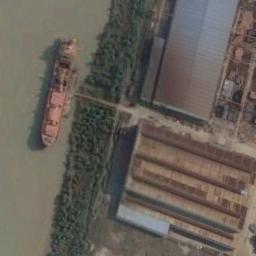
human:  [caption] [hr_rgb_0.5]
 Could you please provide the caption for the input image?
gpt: There is a ship in the black water next to buildings and trees .

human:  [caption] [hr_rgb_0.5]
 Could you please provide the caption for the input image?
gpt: There are many buildings beside the ship .

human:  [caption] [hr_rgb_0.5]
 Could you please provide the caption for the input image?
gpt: The cargo ship is docked at the cargo terminal and a grove of trees is next to the ship .

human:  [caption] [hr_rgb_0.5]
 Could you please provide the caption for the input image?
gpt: An orange-red bulk carrier docked by the dock with buildings on the dock .

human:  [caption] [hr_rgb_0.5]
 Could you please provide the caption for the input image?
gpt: The brown ship is at the harbor with many green trees .